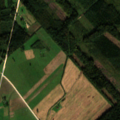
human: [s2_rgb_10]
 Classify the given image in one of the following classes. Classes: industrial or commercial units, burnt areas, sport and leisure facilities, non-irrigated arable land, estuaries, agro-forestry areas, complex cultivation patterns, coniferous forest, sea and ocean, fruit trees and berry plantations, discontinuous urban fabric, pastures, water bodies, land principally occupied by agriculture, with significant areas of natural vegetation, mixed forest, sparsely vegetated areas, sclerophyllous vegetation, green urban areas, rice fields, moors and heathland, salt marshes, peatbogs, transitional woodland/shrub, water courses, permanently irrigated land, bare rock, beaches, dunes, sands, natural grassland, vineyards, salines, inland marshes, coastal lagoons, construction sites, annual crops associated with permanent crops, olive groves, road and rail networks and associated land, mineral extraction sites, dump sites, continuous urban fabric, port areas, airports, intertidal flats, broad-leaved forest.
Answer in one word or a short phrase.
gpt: non-irrigated arable land, complex cultivation patterns, coniferous forest, mixed forest, transitional woodland/shrub